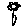
Label: flower